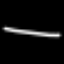
Label: line